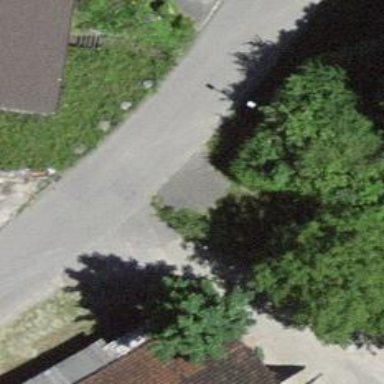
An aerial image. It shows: Residential road.